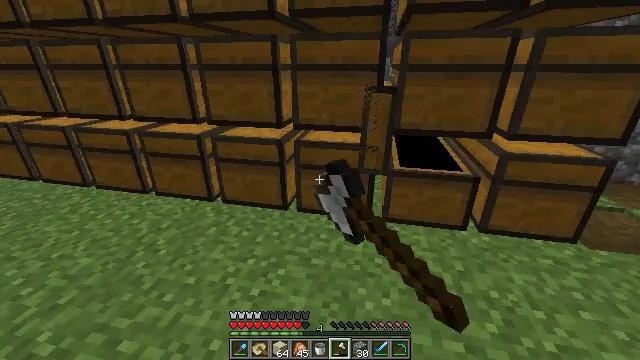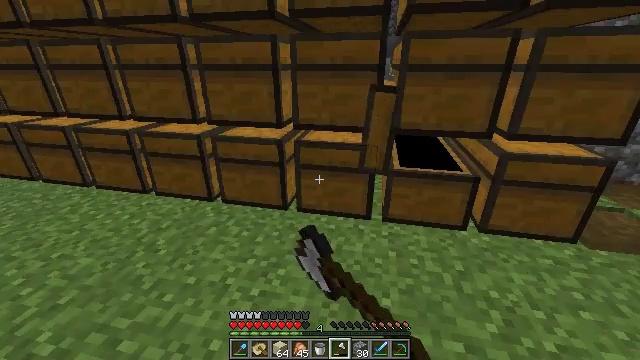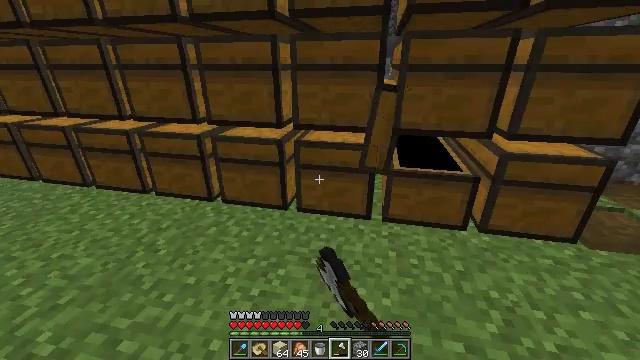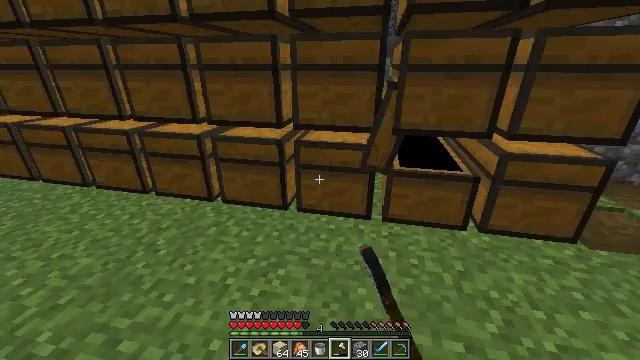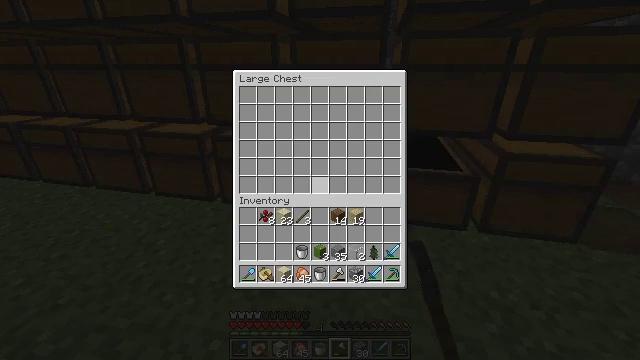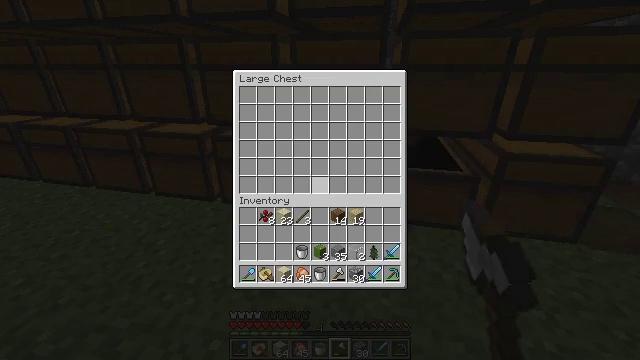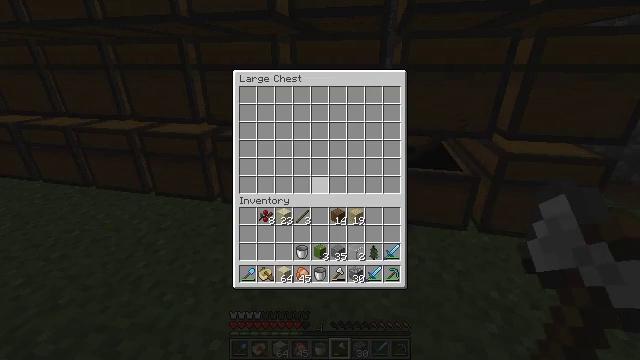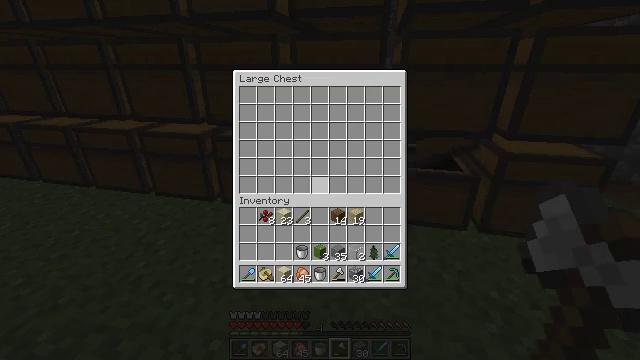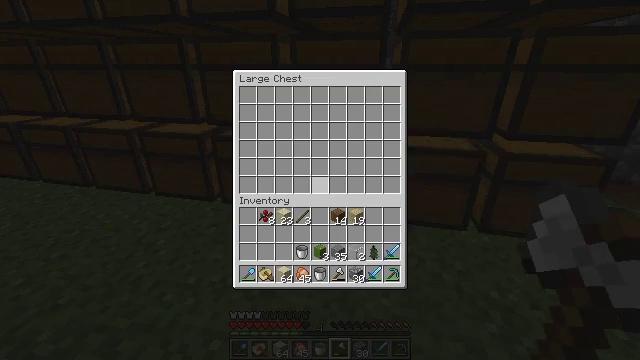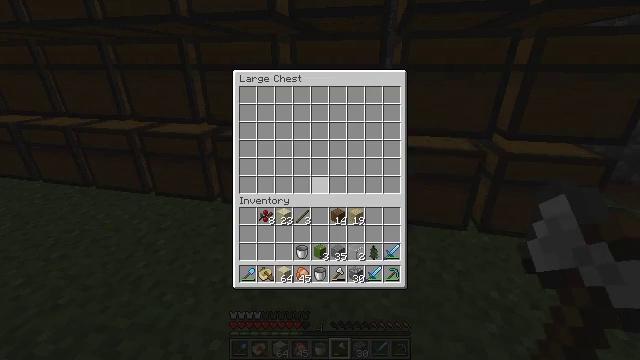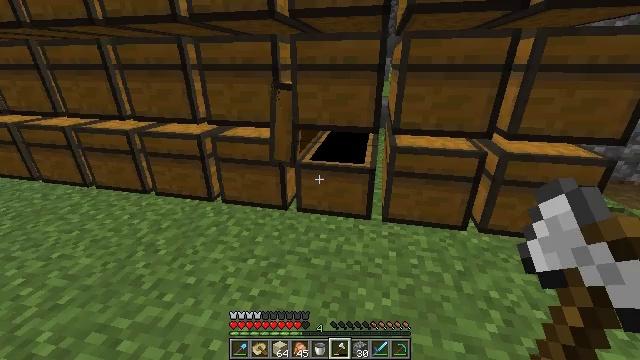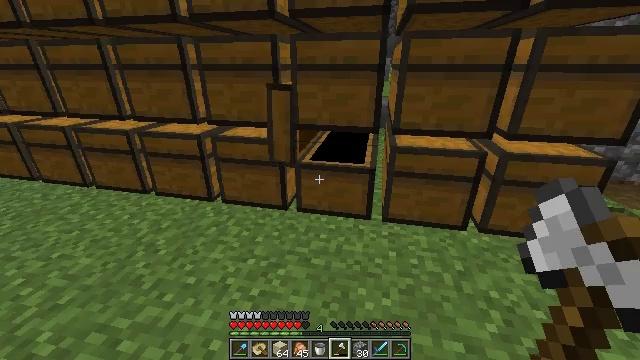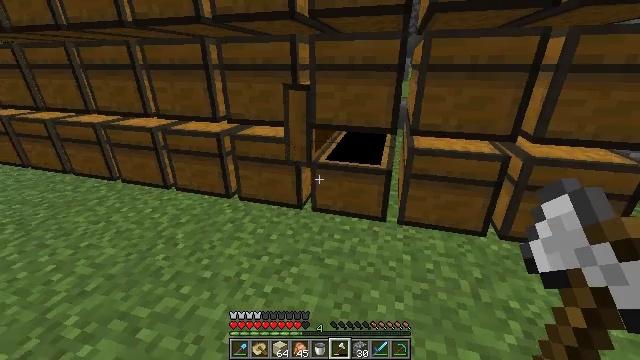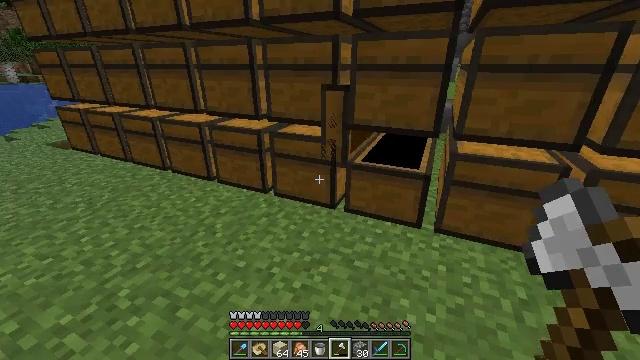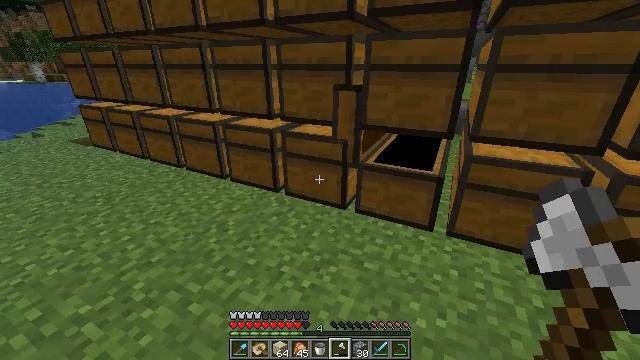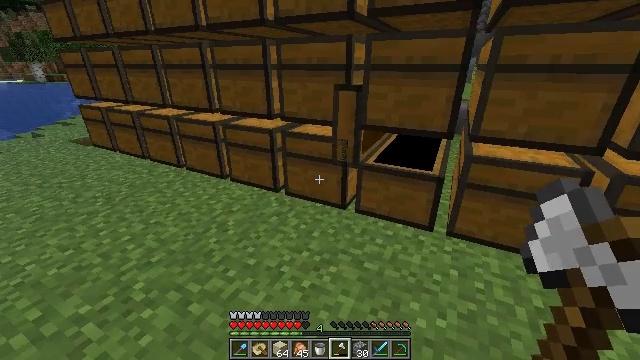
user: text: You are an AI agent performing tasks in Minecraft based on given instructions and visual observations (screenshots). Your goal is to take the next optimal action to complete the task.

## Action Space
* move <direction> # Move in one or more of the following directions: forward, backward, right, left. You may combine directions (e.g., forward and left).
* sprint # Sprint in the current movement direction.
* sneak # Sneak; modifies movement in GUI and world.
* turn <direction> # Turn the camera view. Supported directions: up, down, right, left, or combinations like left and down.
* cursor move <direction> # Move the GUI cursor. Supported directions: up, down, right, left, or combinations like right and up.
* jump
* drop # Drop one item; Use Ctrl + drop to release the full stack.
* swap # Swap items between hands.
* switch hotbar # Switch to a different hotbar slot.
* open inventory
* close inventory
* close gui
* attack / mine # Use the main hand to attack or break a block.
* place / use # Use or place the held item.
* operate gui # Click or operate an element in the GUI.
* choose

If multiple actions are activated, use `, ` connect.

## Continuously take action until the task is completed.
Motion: motion action
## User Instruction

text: Use wooden planks to craft a spruce sign.
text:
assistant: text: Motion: use / place
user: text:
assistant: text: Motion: use / place
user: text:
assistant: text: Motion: no_op
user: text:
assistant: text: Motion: open gui
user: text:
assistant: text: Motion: no_op
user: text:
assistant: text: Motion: no_op
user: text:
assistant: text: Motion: no_op
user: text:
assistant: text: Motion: no_op
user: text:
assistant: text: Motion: no_op
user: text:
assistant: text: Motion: no_op
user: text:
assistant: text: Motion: close gui
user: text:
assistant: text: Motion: turn left
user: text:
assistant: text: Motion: turn left
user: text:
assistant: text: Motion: turn left
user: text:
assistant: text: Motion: no_op
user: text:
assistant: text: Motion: use / place
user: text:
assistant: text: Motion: use / place
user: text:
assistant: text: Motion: use / place
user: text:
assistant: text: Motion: use / place
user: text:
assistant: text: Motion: no_op
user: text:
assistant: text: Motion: open gui
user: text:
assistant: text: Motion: no_op
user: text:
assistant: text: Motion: no_op
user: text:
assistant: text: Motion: no_op
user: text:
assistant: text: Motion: no_op
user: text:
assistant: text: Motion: no_op
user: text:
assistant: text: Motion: close gui
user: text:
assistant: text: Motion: turn left
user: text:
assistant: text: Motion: turn left and up
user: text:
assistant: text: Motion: turn left